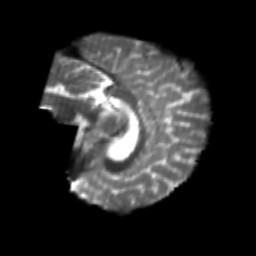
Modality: T2w
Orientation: sagittal
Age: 20
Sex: female
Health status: healthy
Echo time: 0.074 s